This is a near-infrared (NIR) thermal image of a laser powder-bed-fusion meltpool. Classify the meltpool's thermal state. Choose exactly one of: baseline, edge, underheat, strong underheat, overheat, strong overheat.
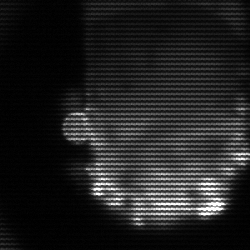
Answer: baseline